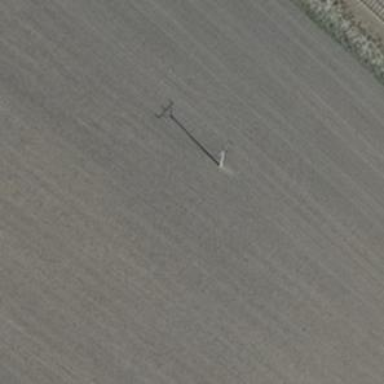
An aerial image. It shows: Minor power line.